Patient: sex F, age 82
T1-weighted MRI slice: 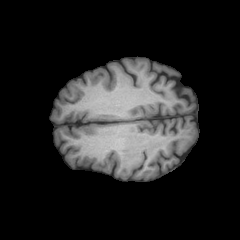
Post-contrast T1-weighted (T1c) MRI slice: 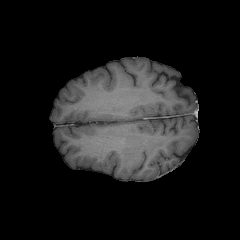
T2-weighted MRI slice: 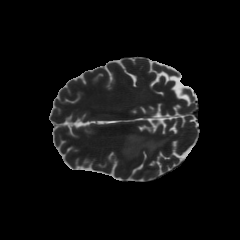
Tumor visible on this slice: yes
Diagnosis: Glioblastoma, IDH-wildtype
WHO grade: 4